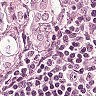
Metastatic tissue present: yes